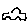
Label: car